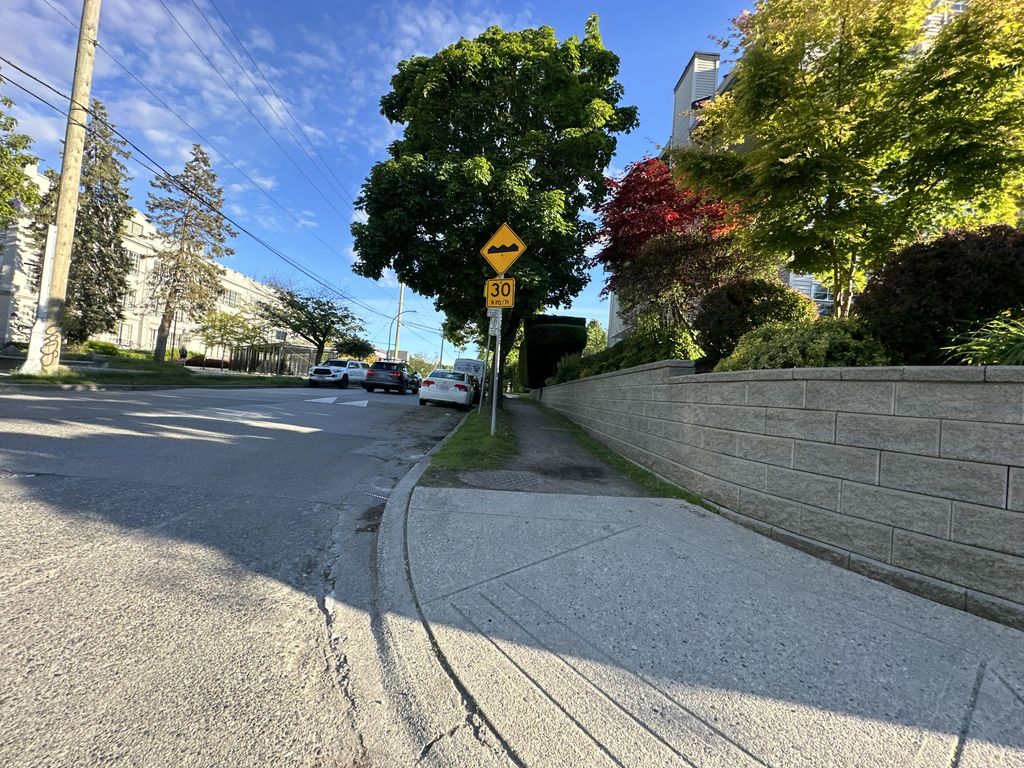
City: vancouver